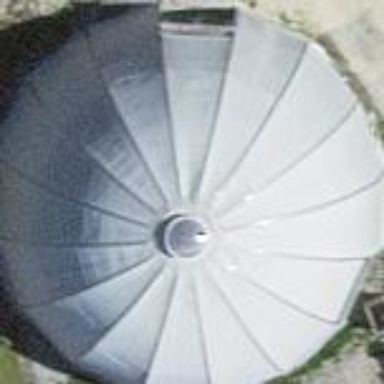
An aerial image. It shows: Silo.